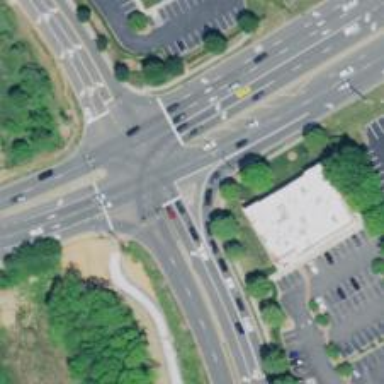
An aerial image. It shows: Footway that serves as traffic island.